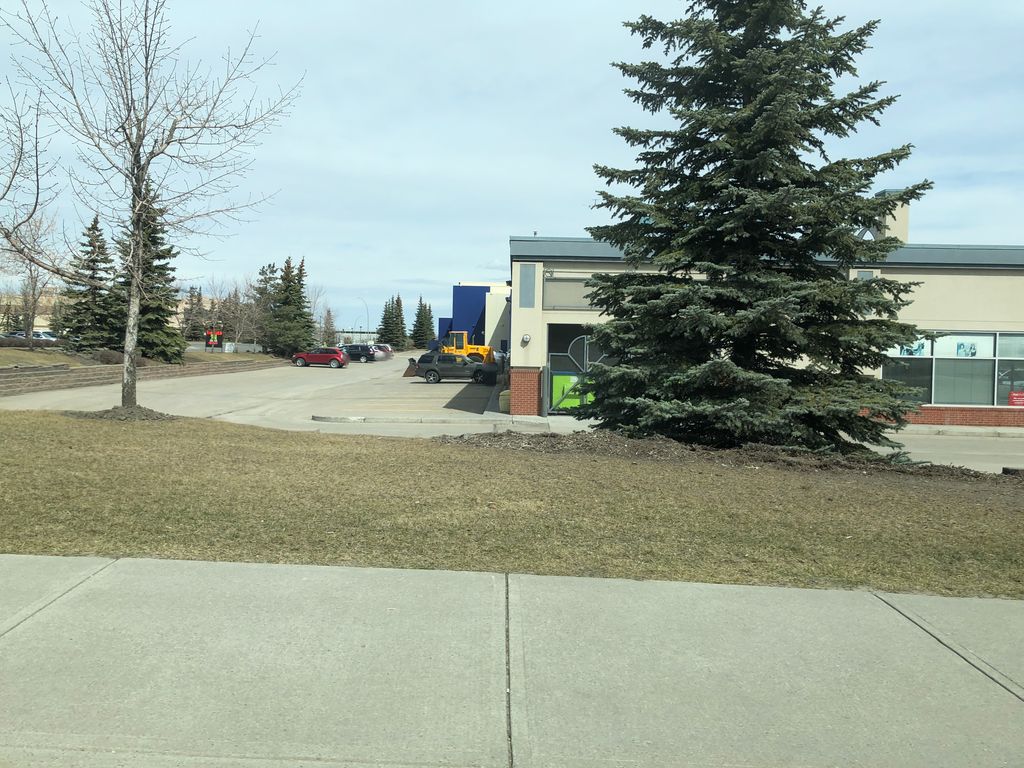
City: calgary